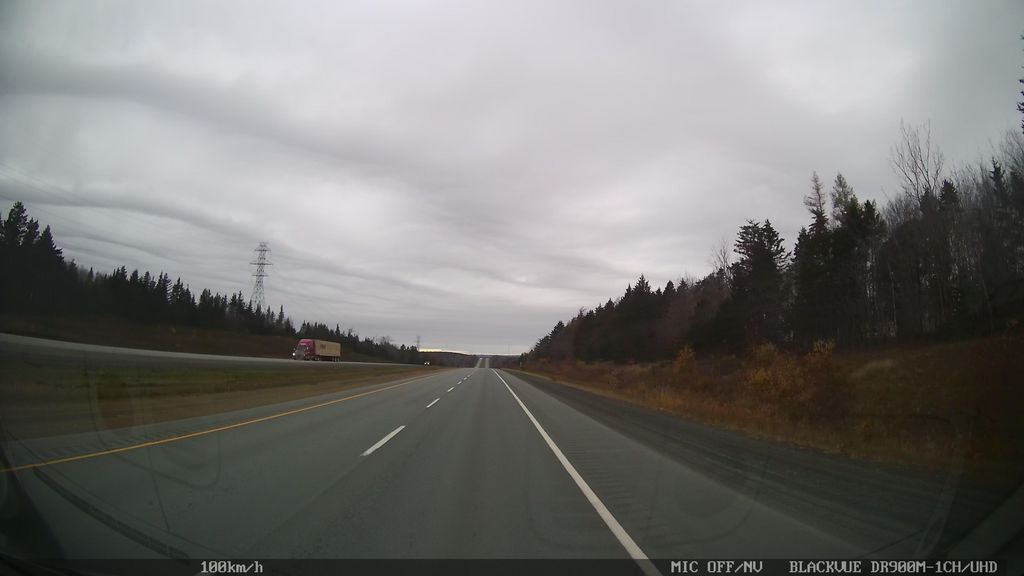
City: halifax